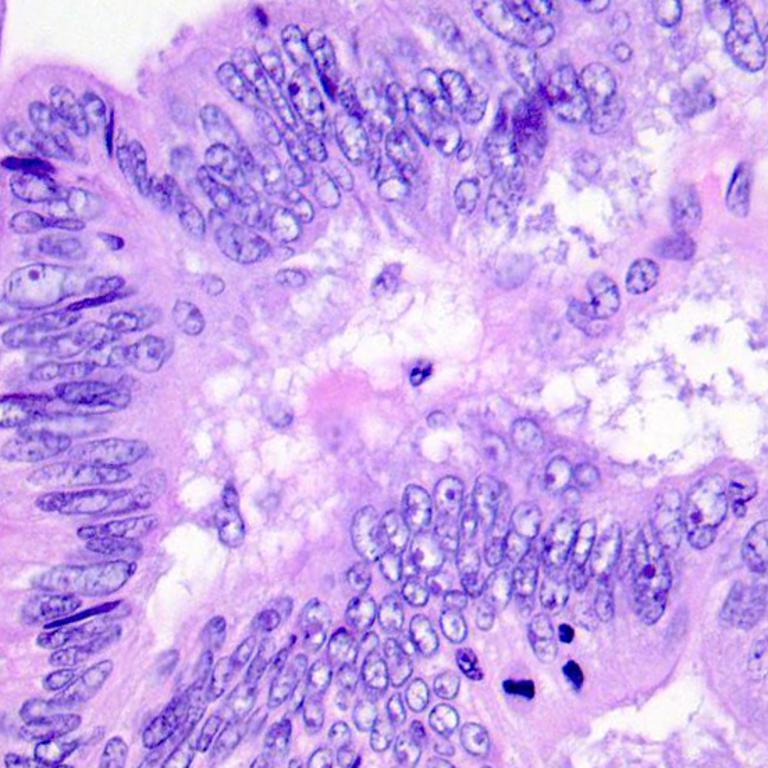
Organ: colon
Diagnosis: adenocarcinomas